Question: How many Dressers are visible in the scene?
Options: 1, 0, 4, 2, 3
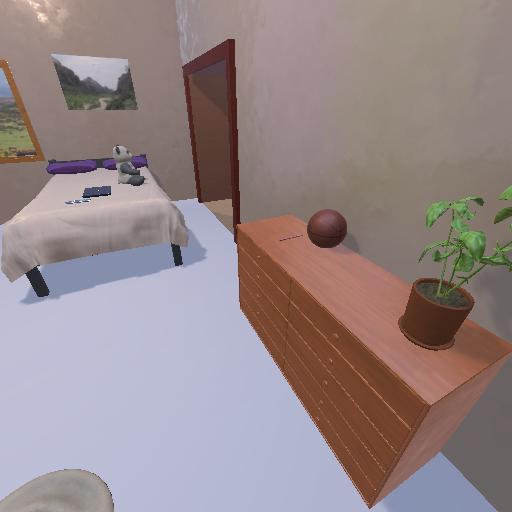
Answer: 1